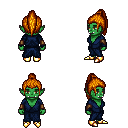
a pixel art fantasy rpg character, female body template, orc, green skin, blue robe, teal pants, dark blonde long topknot hairstyle, leather bracers, gold boots, four views (front, back, left, right), 2x2 character sprite sheet, small pixel art, hard edges, no anti-aliasing